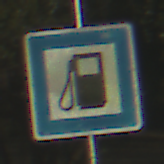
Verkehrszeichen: Tankstelle
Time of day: SunriseSunset
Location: Outdoor (Nature)
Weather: Clear
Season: NotSpecified
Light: Natural